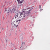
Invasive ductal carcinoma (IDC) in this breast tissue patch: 1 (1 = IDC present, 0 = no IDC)